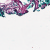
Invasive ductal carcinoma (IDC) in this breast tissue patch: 0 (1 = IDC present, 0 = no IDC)